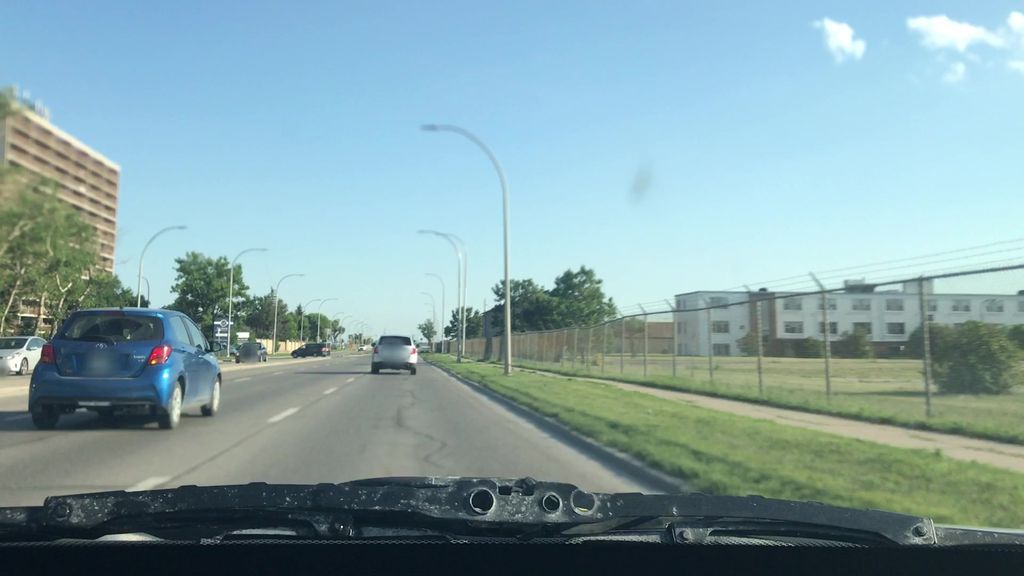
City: winnipeg